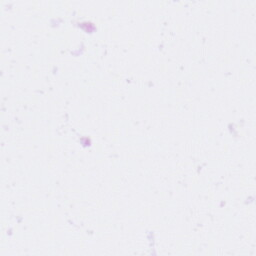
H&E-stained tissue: Pancreatic